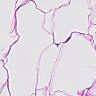
Metastatic tissue present: no